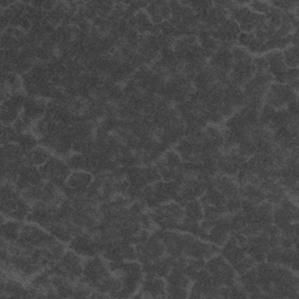
Label: frost